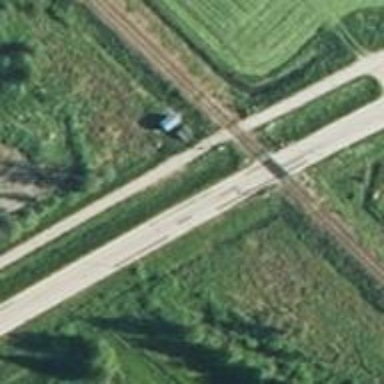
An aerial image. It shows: Railway crossing with lights and saltire. The crossing is fully barricaded.